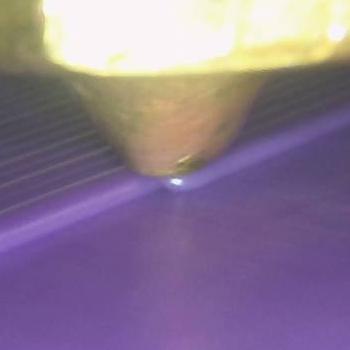
Flow rate: 144%